Identify the transformations in the second image compared to the first.
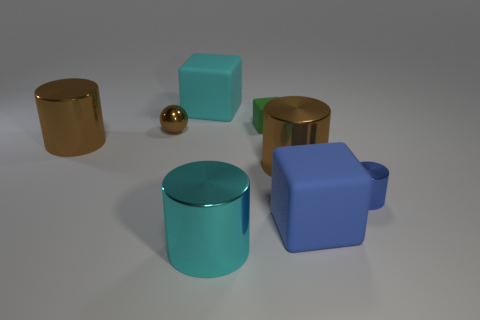
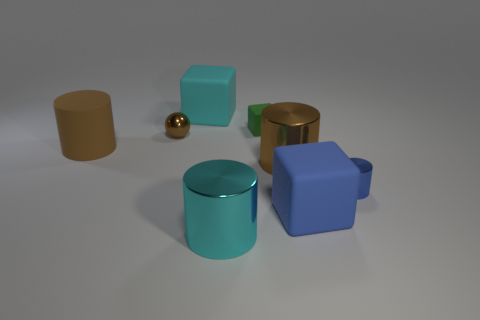
the large brown metal cylinder that is to the left of the tiny brown sphere changed to matte
the large brown metal cylinder left of the small brown object changed to rubber
the large brown metallic cylinder that is left of the tiny rubber block changed to matte